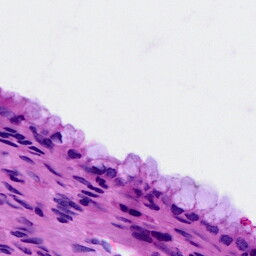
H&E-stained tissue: Cervix